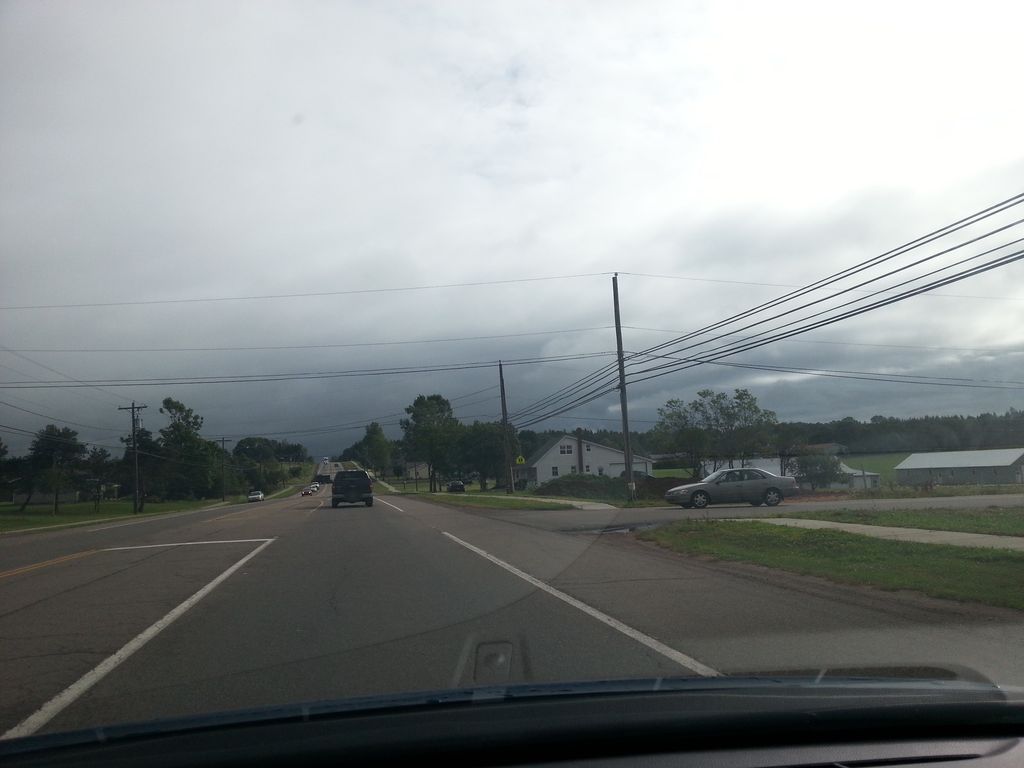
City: charlottetown